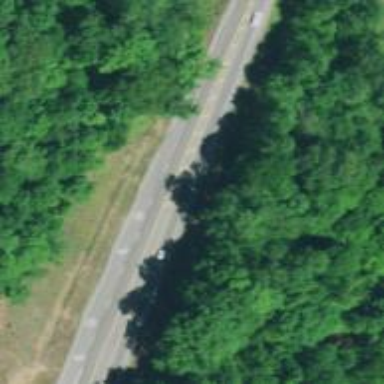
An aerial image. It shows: Asphalt trunk highway.